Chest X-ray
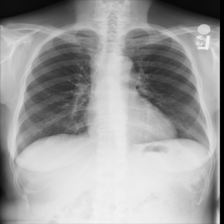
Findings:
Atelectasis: negative
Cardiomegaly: negative
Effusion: negative
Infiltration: negative
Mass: negative
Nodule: negative
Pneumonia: negative
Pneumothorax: negative
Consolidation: negative
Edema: negative
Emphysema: negative
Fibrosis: negative
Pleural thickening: negative
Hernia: negative